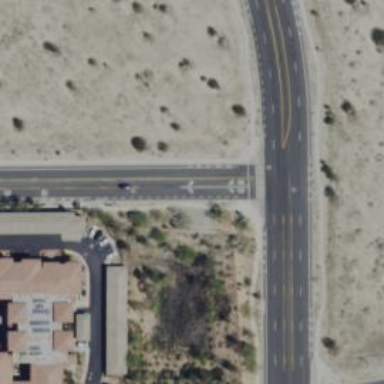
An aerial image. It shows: Unmarked road crossing.